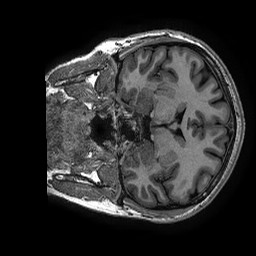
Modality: T1w
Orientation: coronal
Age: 33
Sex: female
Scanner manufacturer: ge
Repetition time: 0.00733 s
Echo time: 0.003 s